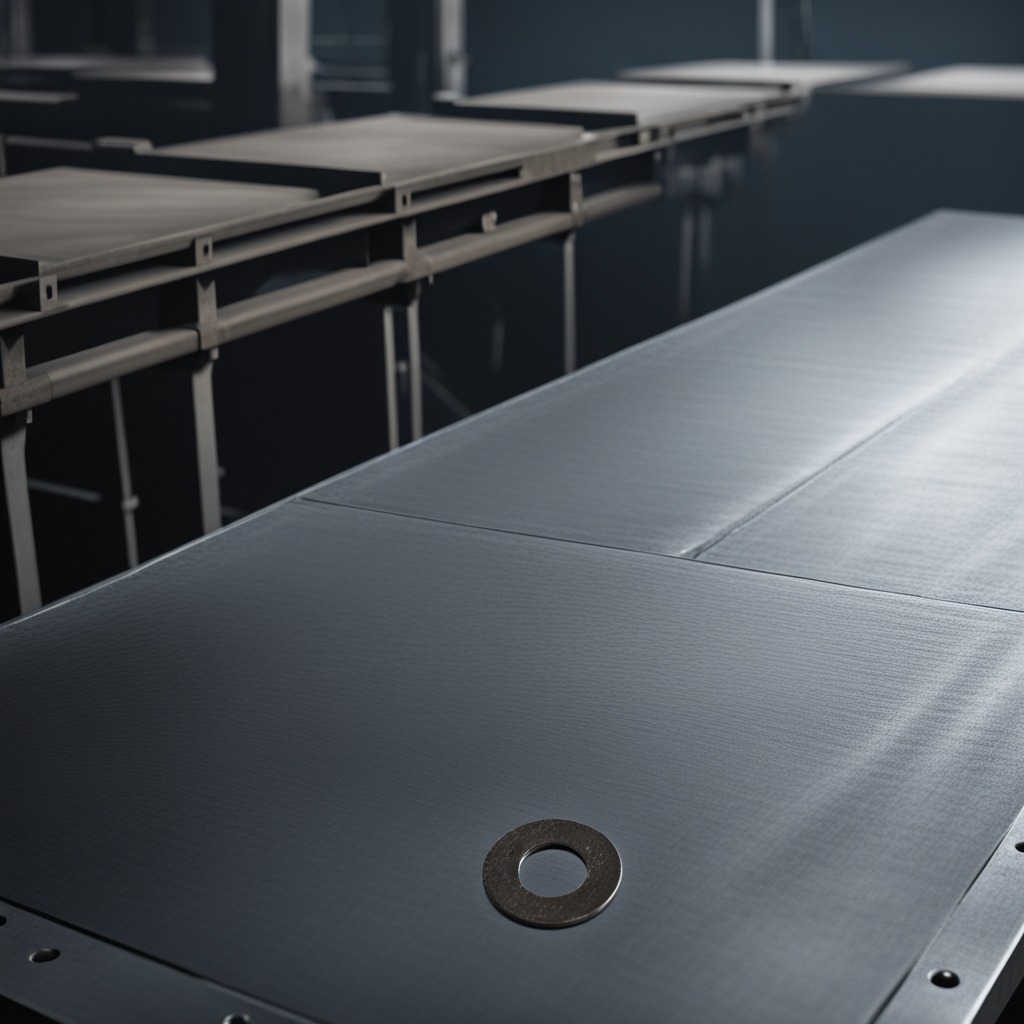
A flat metal washer is lying on the cold steel table in a mining workshop.